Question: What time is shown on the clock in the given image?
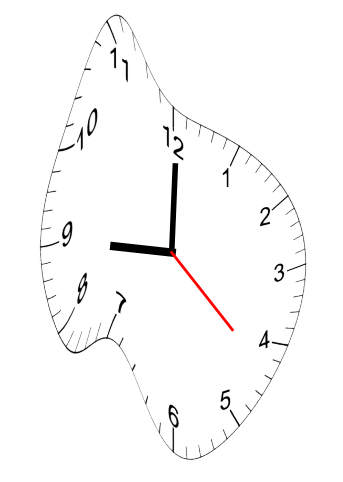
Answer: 09:00:22